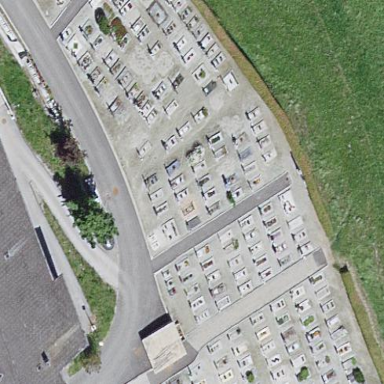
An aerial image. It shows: Cemetery.